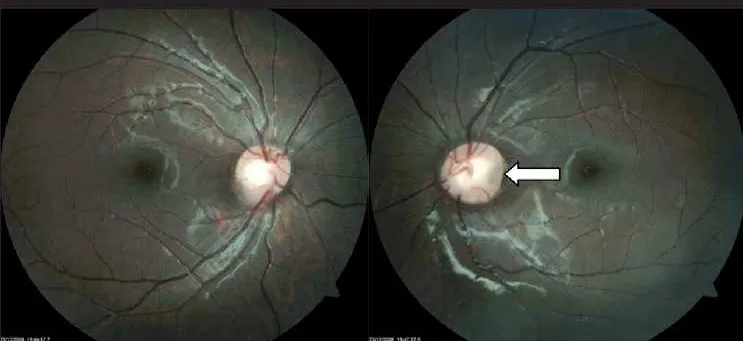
'Optic disc pit' in the left eye - found in the temporal part of the optic nerve head and the disc on the affected eye was larger than the fellow disc.
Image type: ophthalmic_imaging (fundus_photograph)